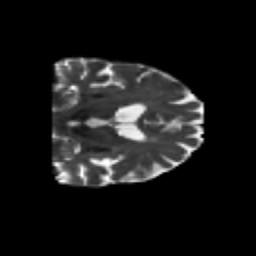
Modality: T2w
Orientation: coronal
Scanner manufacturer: siemens
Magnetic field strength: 3 T
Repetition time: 6.8 s
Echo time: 0.093 s